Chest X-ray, PA view. Patient: 76 years old, sex M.
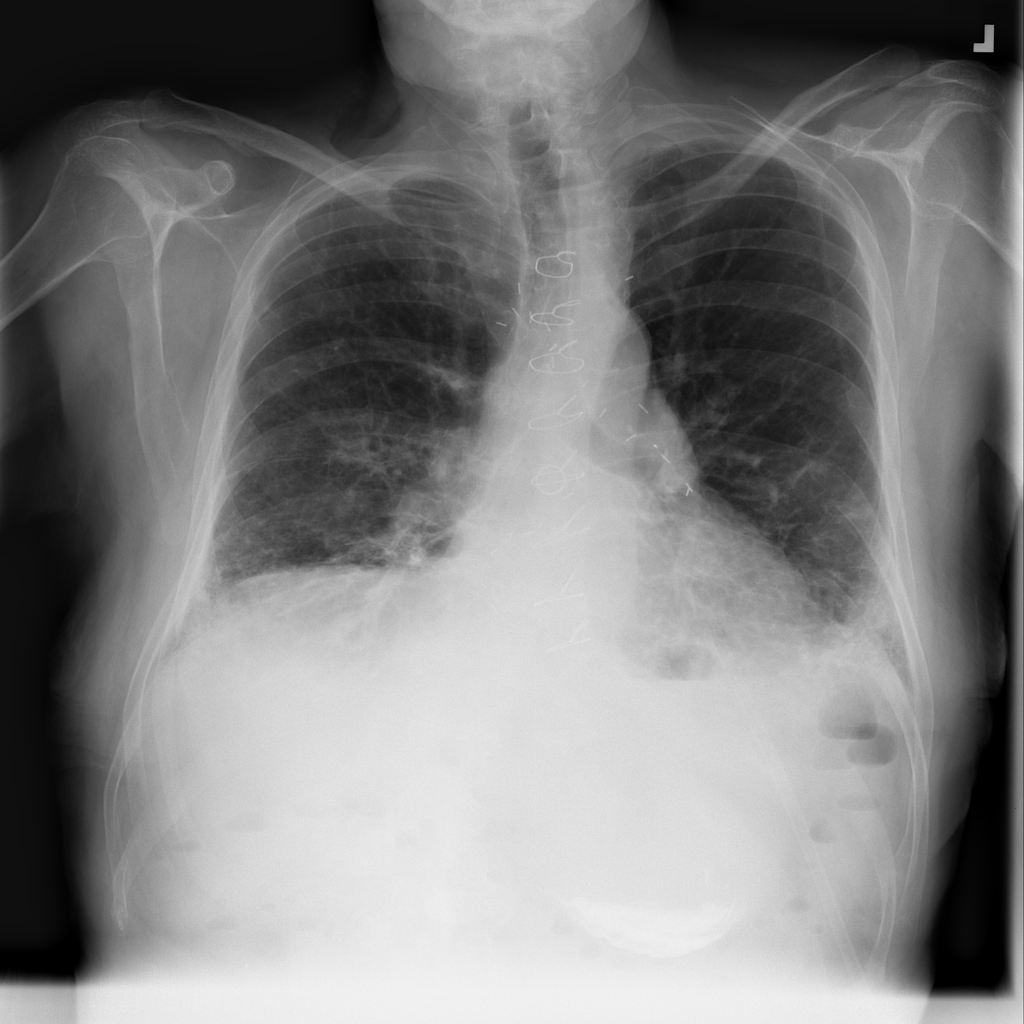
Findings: Fibrosis, Infiltration